Question: So, basically I want a Text on android appear in this "message style" or like a speakbubble.

btw that was the first picture to pop up from the old whatsapp style xD.
Does somebody know hot to do this?
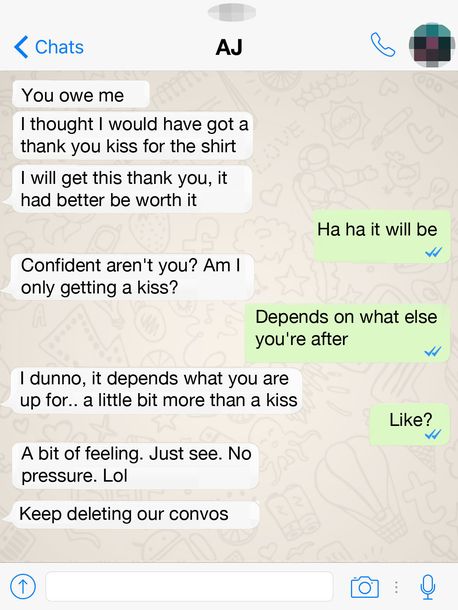
Answer: Assuming you want something similar to the right side, here is a solution:
First create a new drawable xml
'''
<?xml version="1.0" encoding="utf-8"?>
<shape xmlns:android="http://schemas.android.com/apk/res/android">
<solid android:color="#90ee90" />
<corners android:radius="5dp"/>
</shape>
'''
Then in your activity xml you can use it like so:
'''
<TextView
android:padding="5dp"
android:background="@drawable/speech_bubble"
android:text="This is a speech bubble"
android:layout_width="wrap_content"
android:layout_height="wrap_content" />
'''